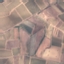
Land use / land cover class: PermanentCrop